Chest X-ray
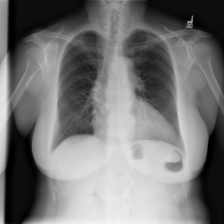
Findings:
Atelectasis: negative
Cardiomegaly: negative
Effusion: negative
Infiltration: negative
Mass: negative
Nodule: negative
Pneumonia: negative
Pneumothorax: negative
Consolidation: negative
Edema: negative
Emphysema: negative
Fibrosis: negative
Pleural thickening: negative
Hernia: negative